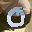
Label: 0